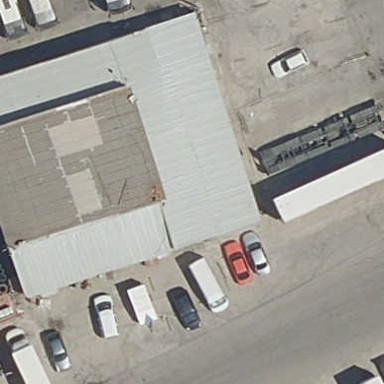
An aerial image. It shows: View of roof of building.